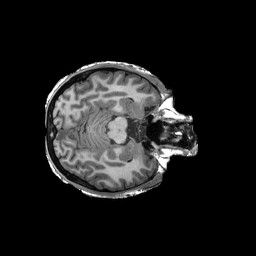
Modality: T1w
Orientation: axial
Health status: ill
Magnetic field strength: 3 T